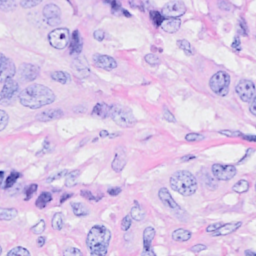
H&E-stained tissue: Breast